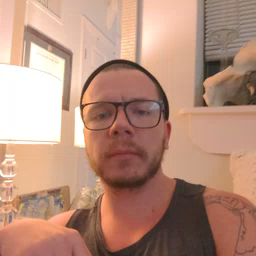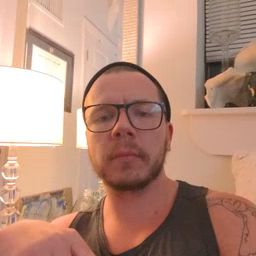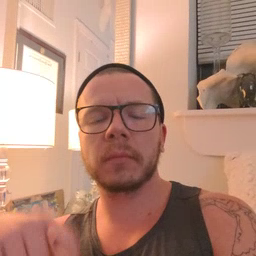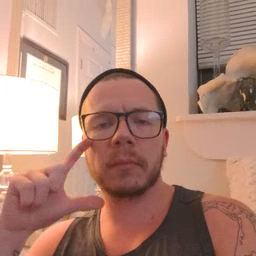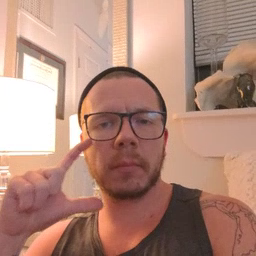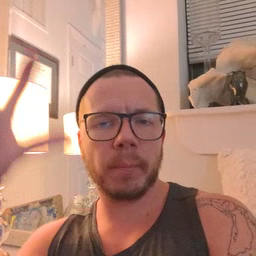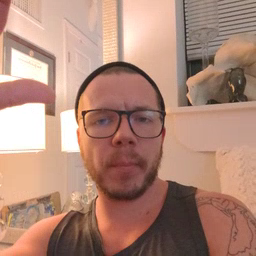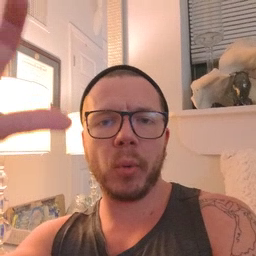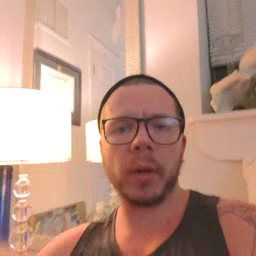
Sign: moon